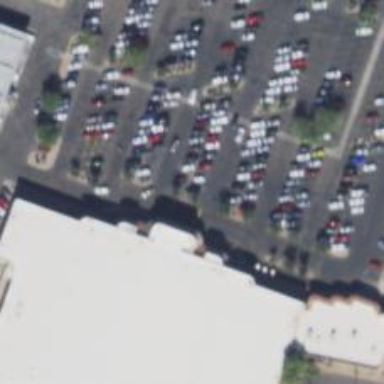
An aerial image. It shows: Parking space.